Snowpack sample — Buffalo Mountain, Silverthorne, Colorado, USA (1/25/25, 10:11 AM MST)
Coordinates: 39.6222, -106.1139
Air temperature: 22 °F
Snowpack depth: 110 cm
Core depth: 30 cm
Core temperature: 42.8 °F
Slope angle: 12°, slope face: 102°
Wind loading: high
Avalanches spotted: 0
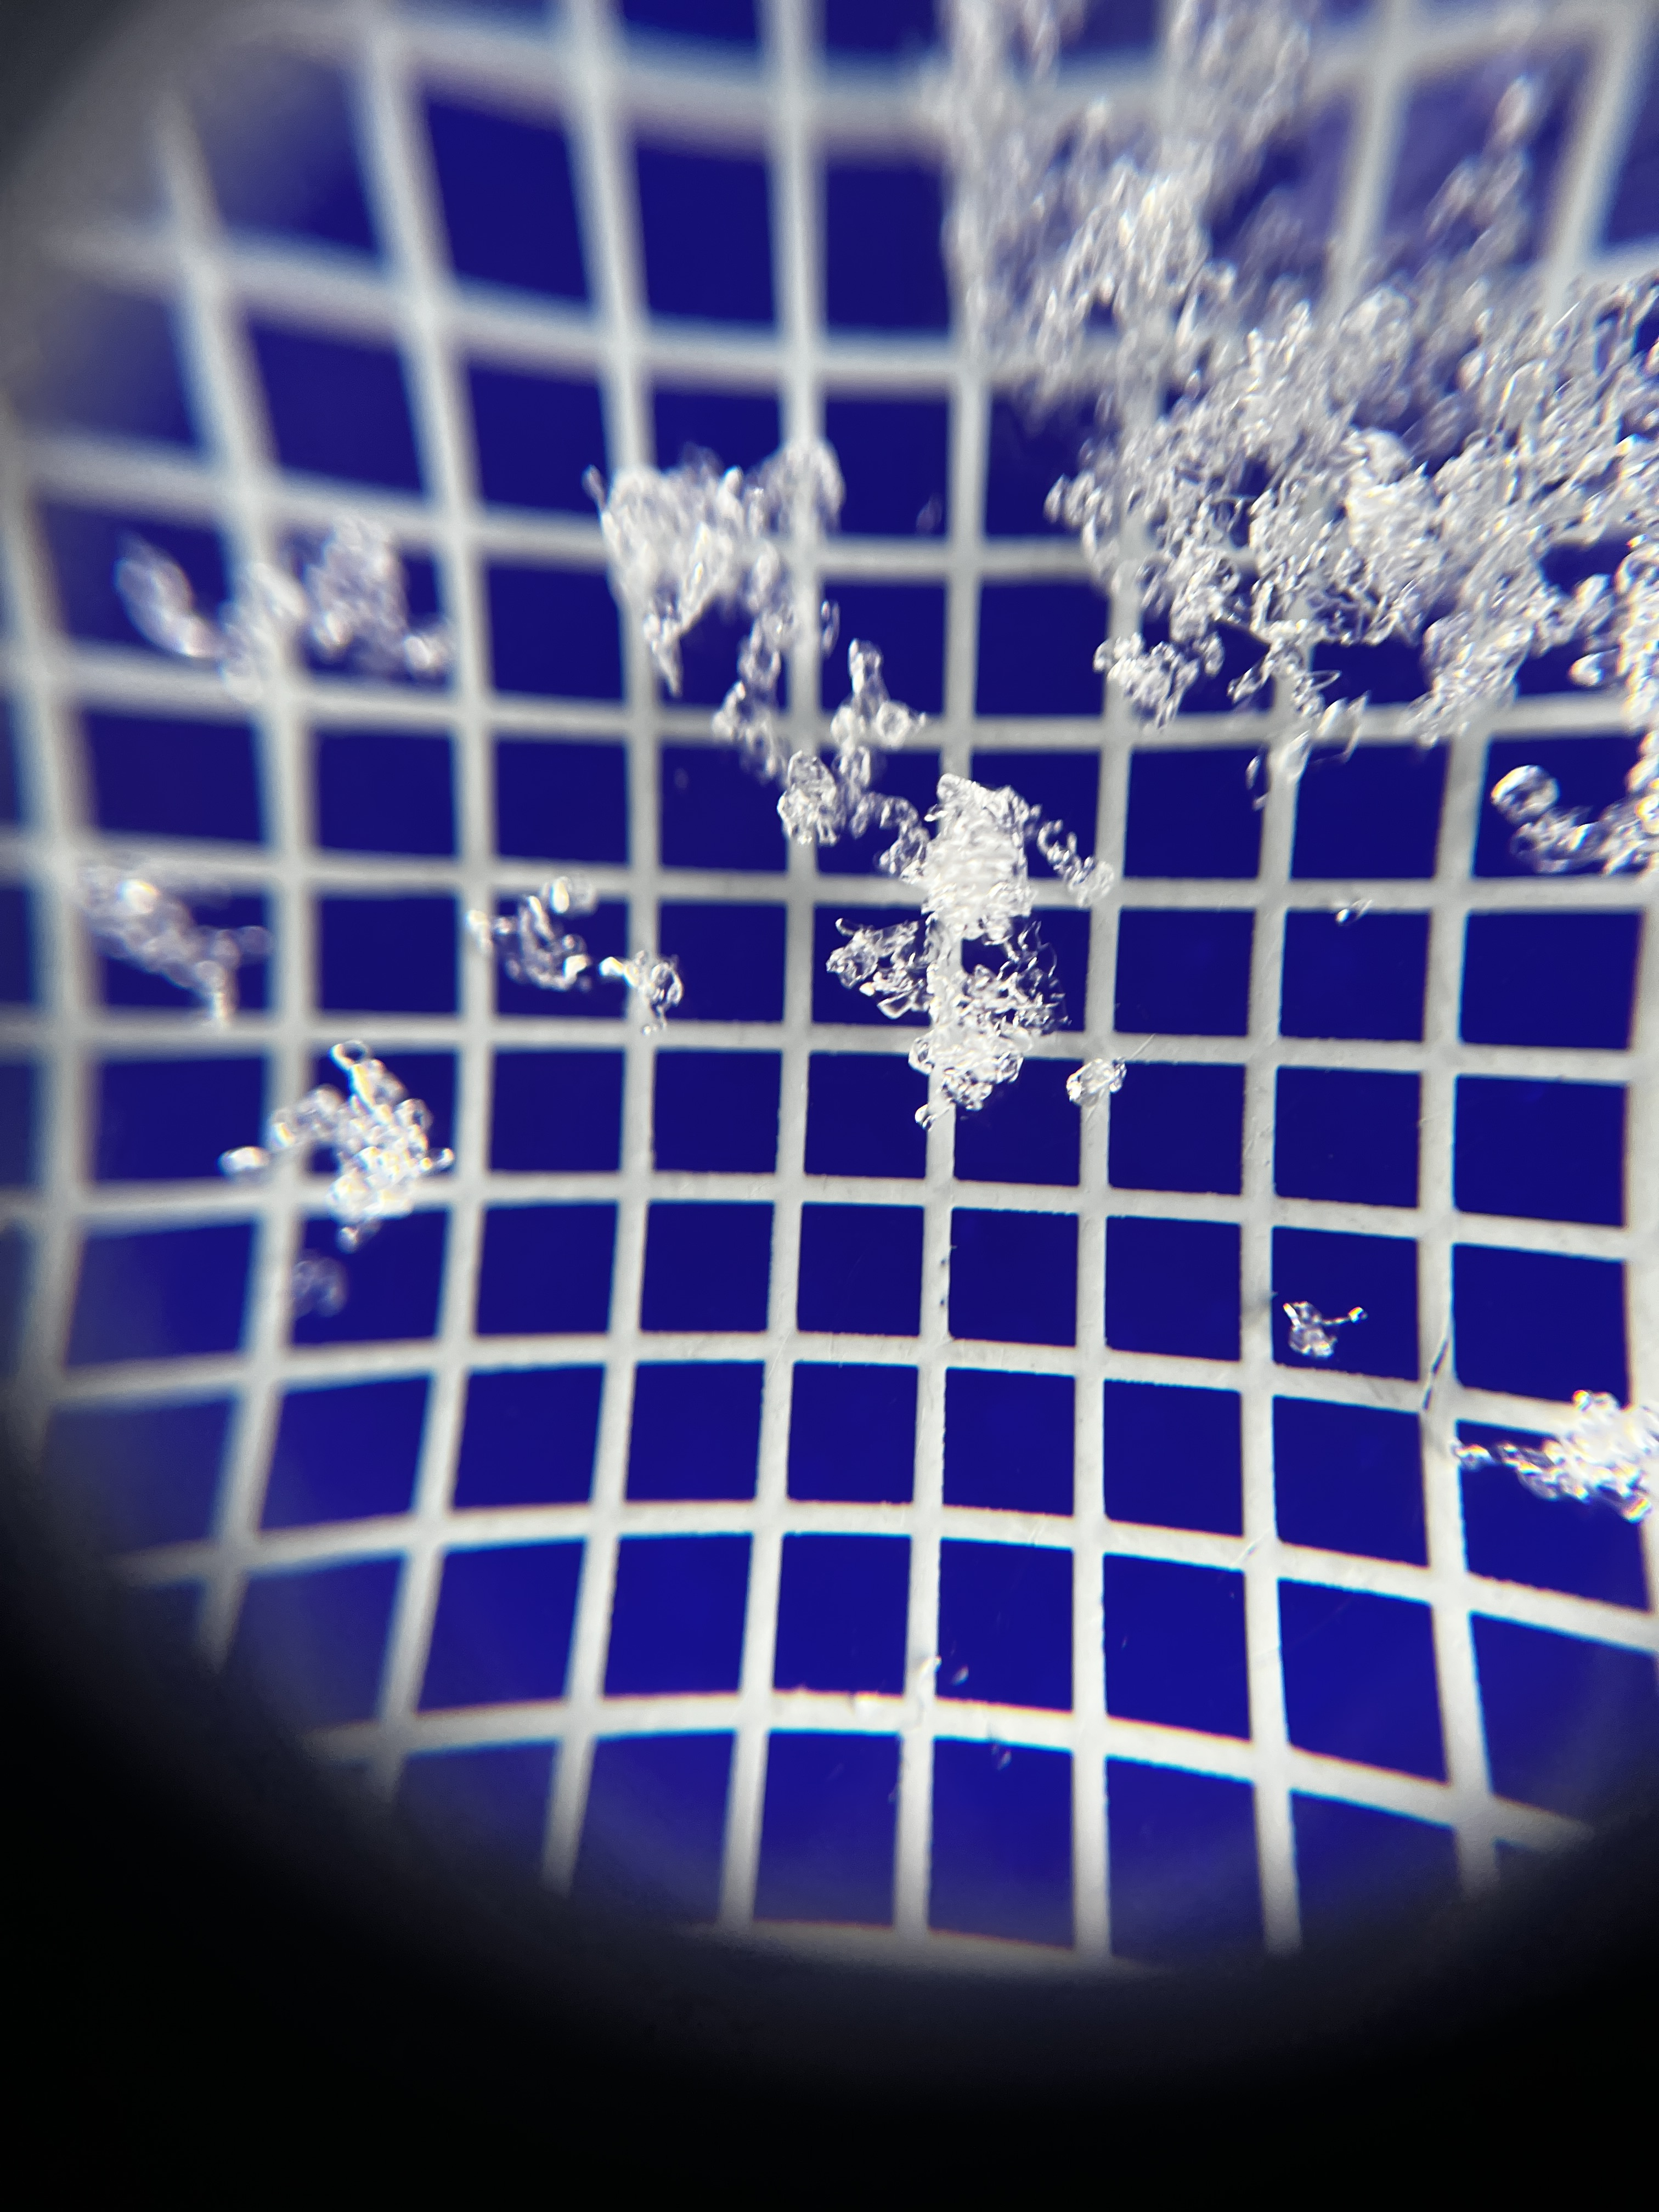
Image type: magnified_profile
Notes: No avalanches nearby, collected on the outskirts of a fire break 15 meters from the treeline, on way to Buffalo and Red Mountain